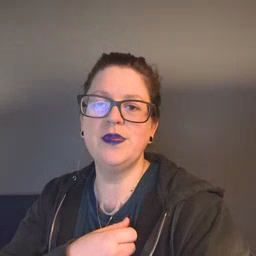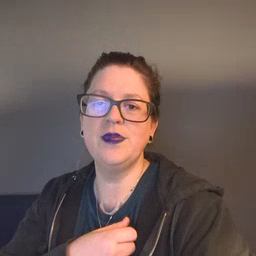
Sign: cute